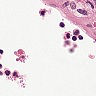
Metastatic tissue present: yes